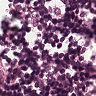
Metastatic tissue present: no